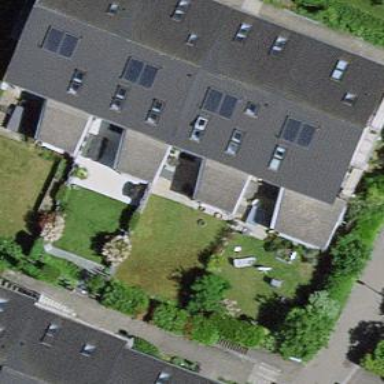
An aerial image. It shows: Simple house.